Question: I have some divs holidng images I want to display.
They are within a centered container.
This container has a variable width so depending on your browser size you have either 3 or 4 images in a row before they go flow into the next row. I want to have thoses images centered in the container elment. My problem now is, that this container element is always 100% so but the inside image divs do not fill it. I need the inner divs to expand the out div, so it is only as wide as all the 3 or 4 images and their margin.
My html is:
'''
<div id='team'>
<div class='item-container'>
<div class='item'>
<img src='small.jpg' alt='' />
</div>
</div>
<div class='item-container'>
<div class='item'>
<img src='small.jpg' alt='' />
</div>
</div>
</div>
'''
My css is:
'''
#team{
margin: 20px 0px;
padding: 20px 0;
position: relative;
float: left;
}
#team .item-container{
position: relative;
float: left;
width: 230px;
height: 180px;
margin: 2%;
}
'''
Anyone any ideas? If you do not get what I mean, please ask so I can describe it in more detail. Thanks in advance.

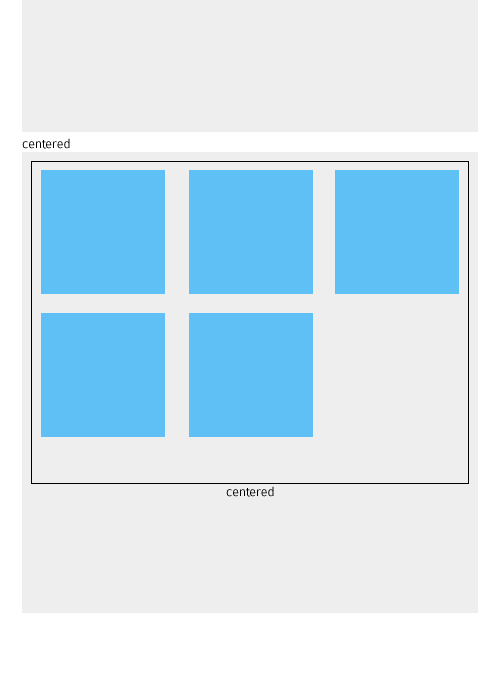
Answer: You can switch to using 'display: inline-block' instead of 'float: left' on the '.item's, and then 'text-align: center' on '#team' to center:
<URL> -
You possibly don't want 'float: left' on '#team', but I'm not sure what you're doing.
'''
#team {
margin: 20px 0;
padding: 20px 0;
position: relative;
float: left;
background: #ccc;
text-align: center
}
#team .item-container {
vertical-align: top;
display: inline-block;
/* if you need ie7 support */
*display: inline;
zoom: 1;
position: relative;
width: 230px;
height: 180px;
margin: 2%;
background: #eee
}
'''